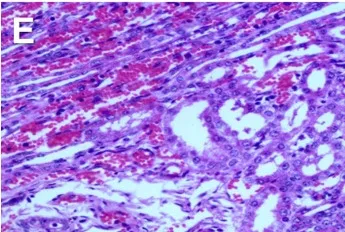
Histopathological changes in ASFV infected pigs in Vietnam, 2019. (E) Kidney: Marked diffuse hemorrhaging within the renal cortex characterized by numerous extravasated red blood cells among renal tubuli. H&E stain, 40X.
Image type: pathology (h&e)